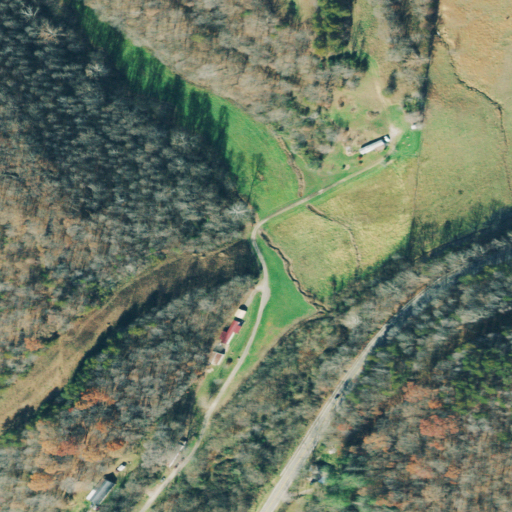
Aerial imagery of valley in Ohio named Monroe Hollow containing deciduous forest, pasture, open development, low intensity development, shrub, evergreen forest, mixed forest, and grassland